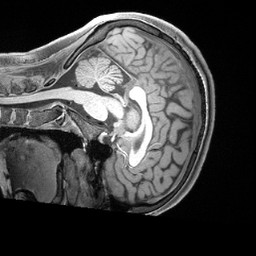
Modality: T1w
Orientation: sagittal
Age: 22
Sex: female
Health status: ill
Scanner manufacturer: siemens
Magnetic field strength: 3 T
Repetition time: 2.4 s
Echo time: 0.00222 s